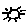
Label: sun